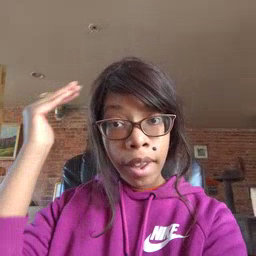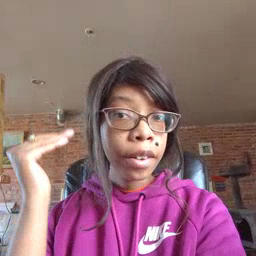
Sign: head